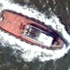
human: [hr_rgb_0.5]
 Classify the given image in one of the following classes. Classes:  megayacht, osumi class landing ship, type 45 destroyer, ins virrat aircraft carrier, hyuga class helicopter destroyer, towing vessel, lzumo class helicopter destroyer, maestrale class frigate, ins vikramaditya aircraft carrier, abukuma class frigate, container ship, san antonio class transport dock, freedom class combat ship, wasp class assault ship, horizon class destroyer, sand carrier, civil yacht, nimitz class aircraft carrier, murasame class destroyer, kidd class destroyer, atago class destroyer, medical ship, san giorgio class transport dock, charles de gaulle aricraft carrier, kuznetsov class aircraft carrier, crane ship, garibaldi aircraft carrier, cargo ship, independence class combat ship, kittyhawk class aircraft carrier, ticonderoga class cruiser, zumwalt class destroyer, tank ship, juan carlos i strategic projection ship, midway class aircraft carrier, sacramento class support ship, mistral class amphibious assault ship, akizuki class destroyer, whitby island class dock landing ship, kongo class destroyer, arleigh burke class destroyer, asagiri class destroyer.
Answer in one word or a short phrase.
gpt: Towing vessel